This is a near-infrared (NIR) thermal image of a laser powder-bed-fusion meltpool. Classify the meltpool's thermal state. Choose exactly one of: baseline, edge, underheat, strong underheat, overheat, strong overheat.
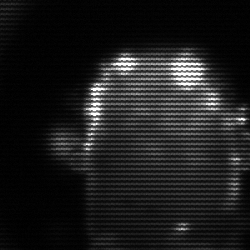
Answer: baseline